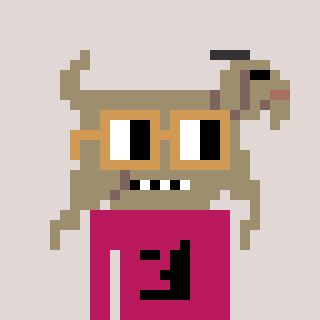
a pixel art character with square brown glasses, a goat-shaped head and a darkpink-colored body on a warm background